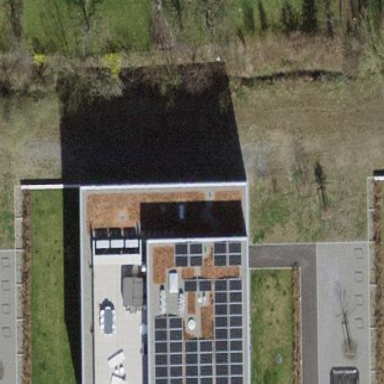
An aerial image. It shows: Building with apartments and flat roof.